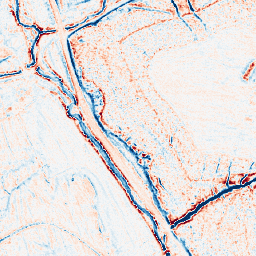
Category: edge_preserving
Decomposition family: anisotropic_diffusion
Decomposition parameters: iterations: 10
kappa: 30
gamma: 0.15
Upsampling method: nearest
Upsampling parameters: scale: 2
Upsampling scale: 2